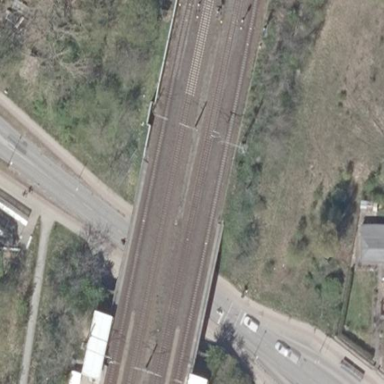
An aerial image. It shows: Bridge with beam structure.